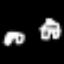
Label: pants